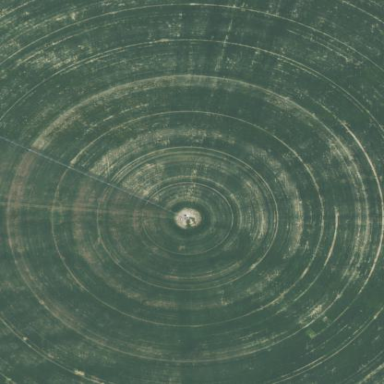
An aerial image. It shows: Farmland with pivot irrigation system.